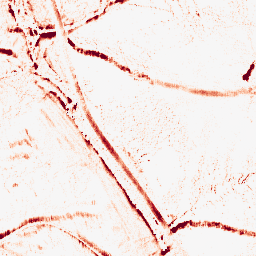
Category: morphological
Decomposition family: morphological_ellipse
Decomposition parameters: operation: opening
width: 10
height: 5
Upsampling method: sinc_hamming
Upsampling parameters: scale: 2
kernel_size: 16
Upsampling scale: 2